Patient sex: M
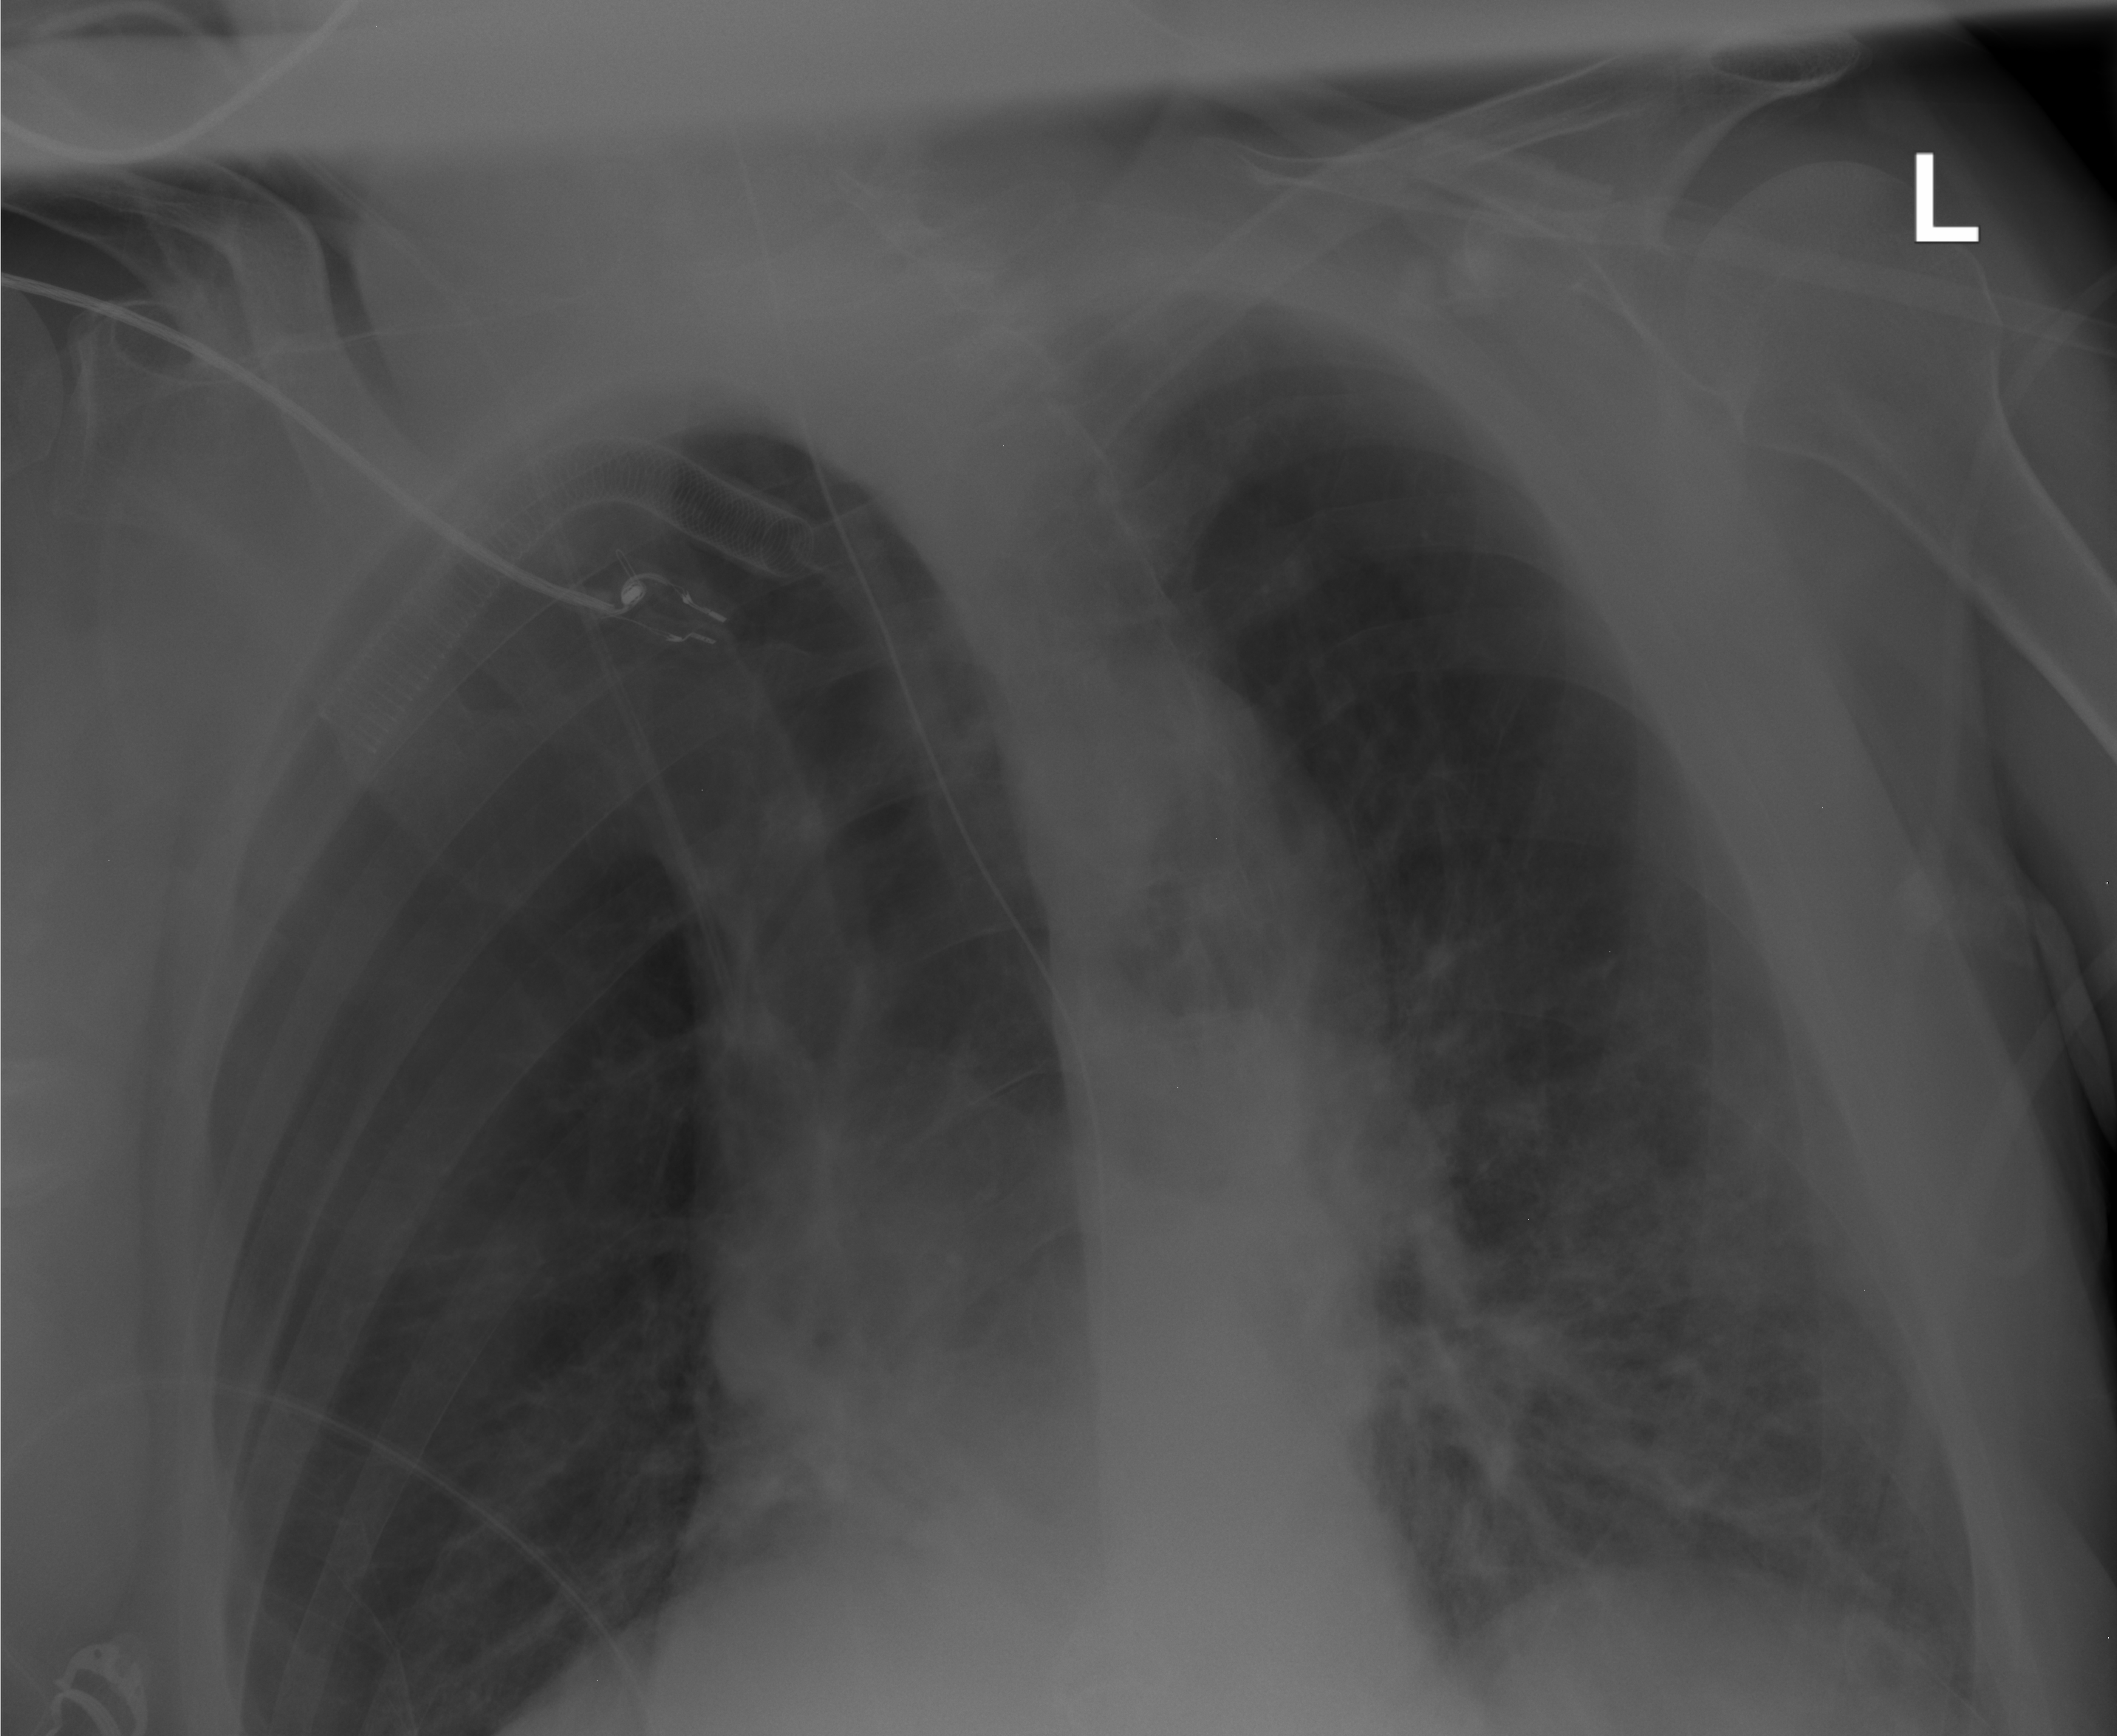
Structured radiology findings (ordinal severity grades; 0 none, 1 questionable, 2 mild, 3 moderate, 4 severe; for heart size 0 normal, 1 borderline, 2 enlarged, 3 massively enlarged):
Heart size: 0
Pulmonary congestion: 0
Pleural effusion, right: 0
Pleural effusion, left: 0
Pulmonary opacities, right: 0
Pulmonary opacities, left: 2
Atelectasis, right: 0
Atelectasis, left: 2